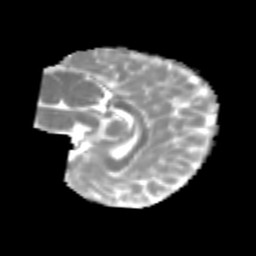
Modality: MD
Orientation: sagittal
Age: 7
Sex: male
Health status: healthy